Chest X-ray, AP view. Patient: 64 years old, sex M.
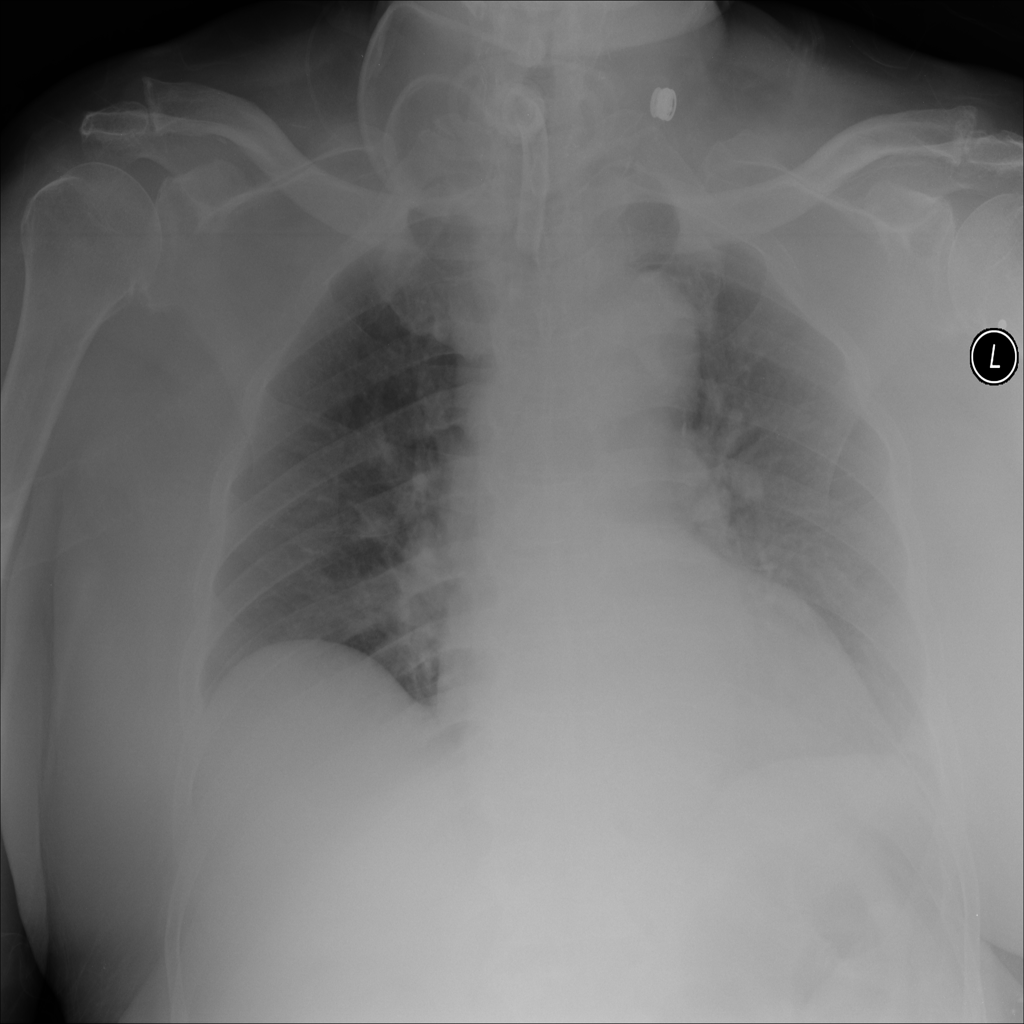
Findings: No Finding